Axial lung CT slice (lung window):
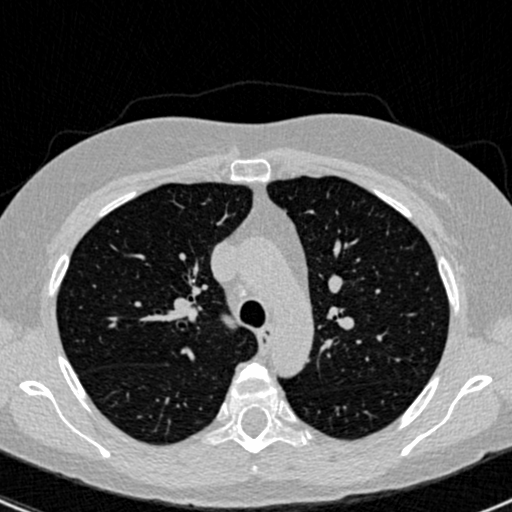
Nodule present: no